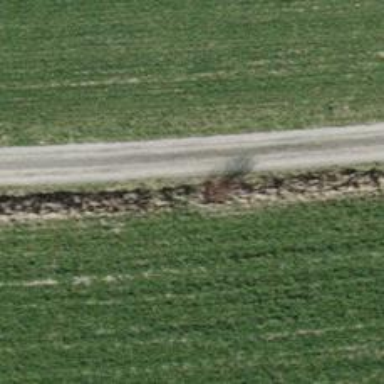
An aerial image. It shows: Track with grade2 pebblestone surface.